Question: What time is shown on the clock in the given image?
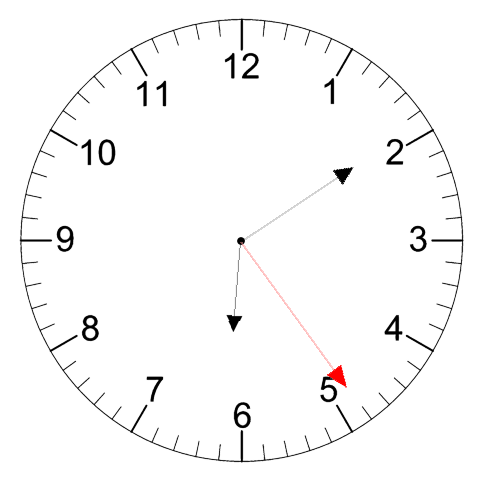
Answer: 06:09:24